This is a demodulated (Hilbert-envelope) spectrum computed from a bearing vibration snapshot; the dashed markers indicate where each bearing fault type would appear (BPFO, BPFI, BSF, FTF). Diagnose the bearing from this image, choosing from: normal, inner_race, outer_race, ball.
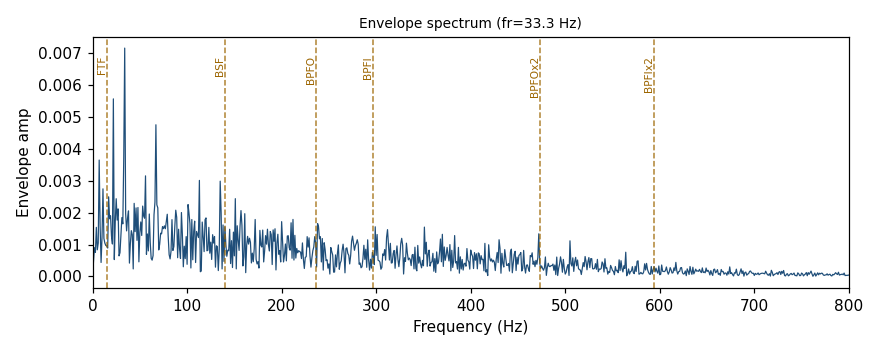
Answer: normal